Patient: sex M, age 62
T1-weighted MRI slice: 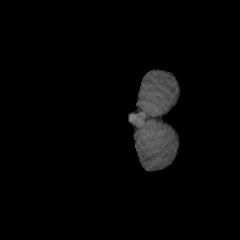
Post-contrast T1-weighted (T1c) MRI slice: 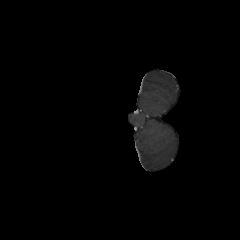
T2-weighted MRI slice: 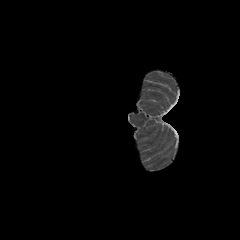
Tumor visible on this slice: no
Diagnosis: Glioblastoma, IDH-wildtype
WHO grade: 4